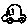
Label: car